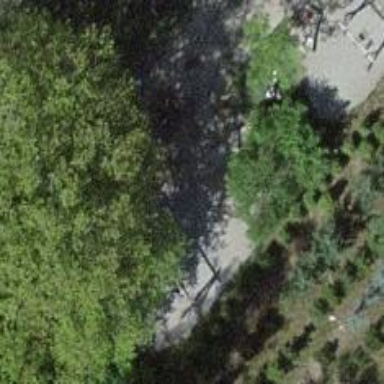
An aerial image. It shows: Playground with basket swing.